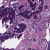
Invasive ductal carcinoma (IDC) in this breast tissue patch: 0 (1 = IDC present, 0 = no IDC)